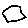
Label: hexagon